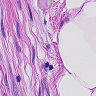
Metastatic tissue present: yes